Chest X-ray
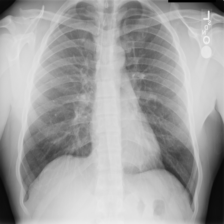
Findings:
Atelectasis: negative
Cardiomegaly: negative
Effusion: negative
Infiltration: negative
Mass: negative
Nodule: negative
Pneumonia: negative
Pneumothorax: negative
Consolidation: negative
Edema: negative
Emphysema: negative
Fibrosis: negative
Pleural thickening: negative
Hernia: negative